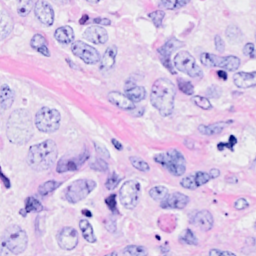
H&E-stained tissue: Breast